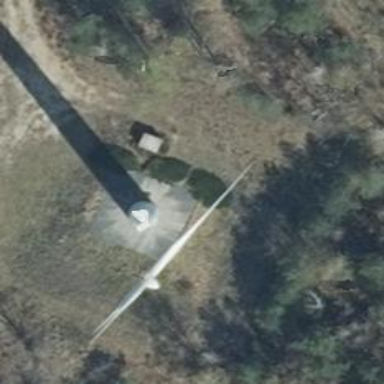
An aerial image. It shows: Wind generator using wind turbines of horizontal axis.